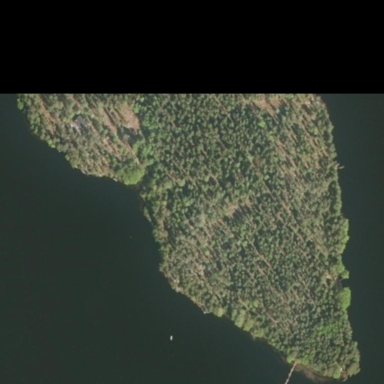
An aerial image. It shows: Image showing island.